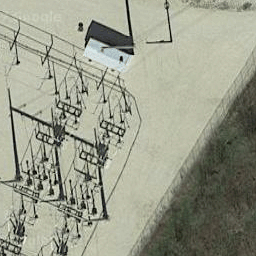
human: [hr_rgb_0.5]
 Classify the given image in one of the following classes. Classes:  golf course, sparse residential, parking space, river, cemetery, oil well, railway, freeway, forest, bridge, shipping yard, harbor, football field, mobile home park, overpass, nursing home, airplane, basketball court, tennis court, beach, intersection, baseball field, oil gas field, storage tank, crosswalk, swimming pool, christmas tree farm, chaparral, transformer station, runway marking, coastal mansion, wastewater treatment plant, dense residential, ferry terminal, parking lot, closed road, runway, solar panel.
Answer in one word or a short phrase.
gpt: transformer station